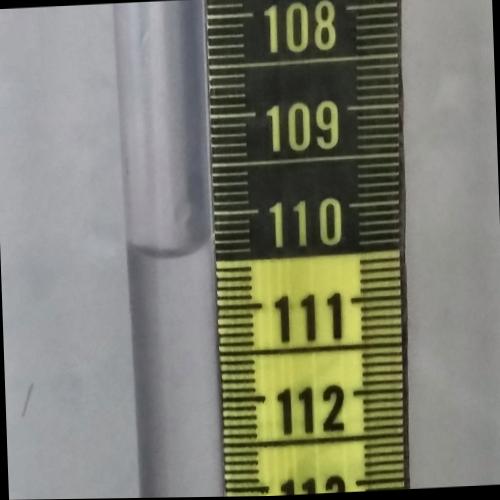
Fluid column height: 110.4 cm